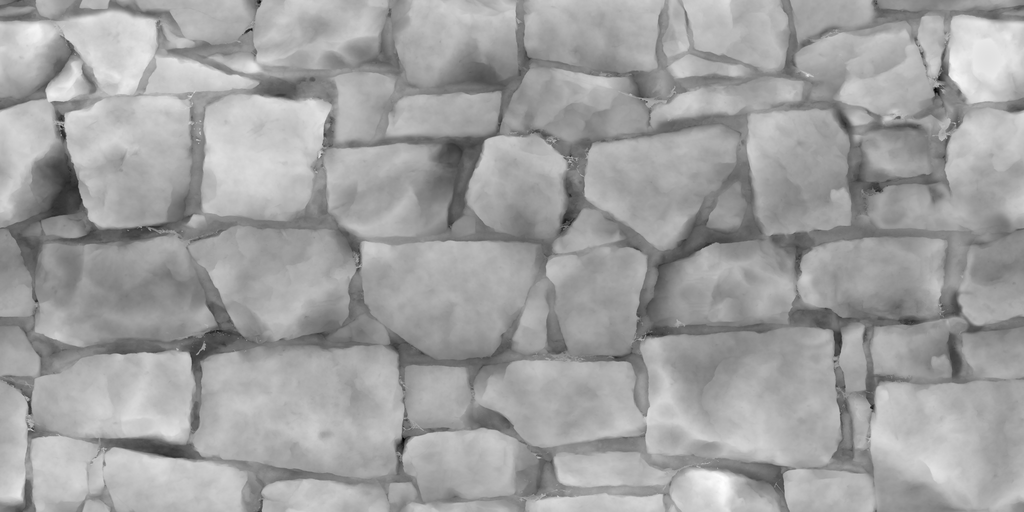
Texture map type: Displacement